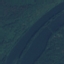
Label: River